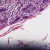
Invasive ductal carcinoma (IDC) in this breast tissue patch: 0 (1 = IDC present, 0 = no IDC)